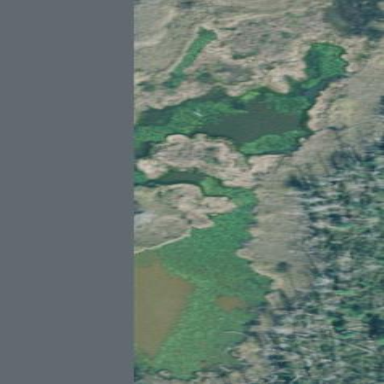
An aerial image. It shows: Marsh wetland.